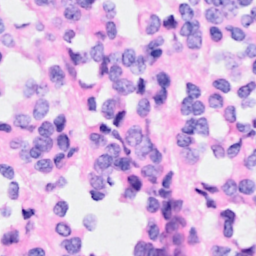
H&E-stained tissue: Breast